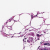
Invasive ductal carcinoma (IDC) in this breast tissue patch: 0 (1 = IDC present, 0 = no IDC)